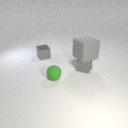
small gray metal cube to the right of small gray metal cube